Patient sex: F
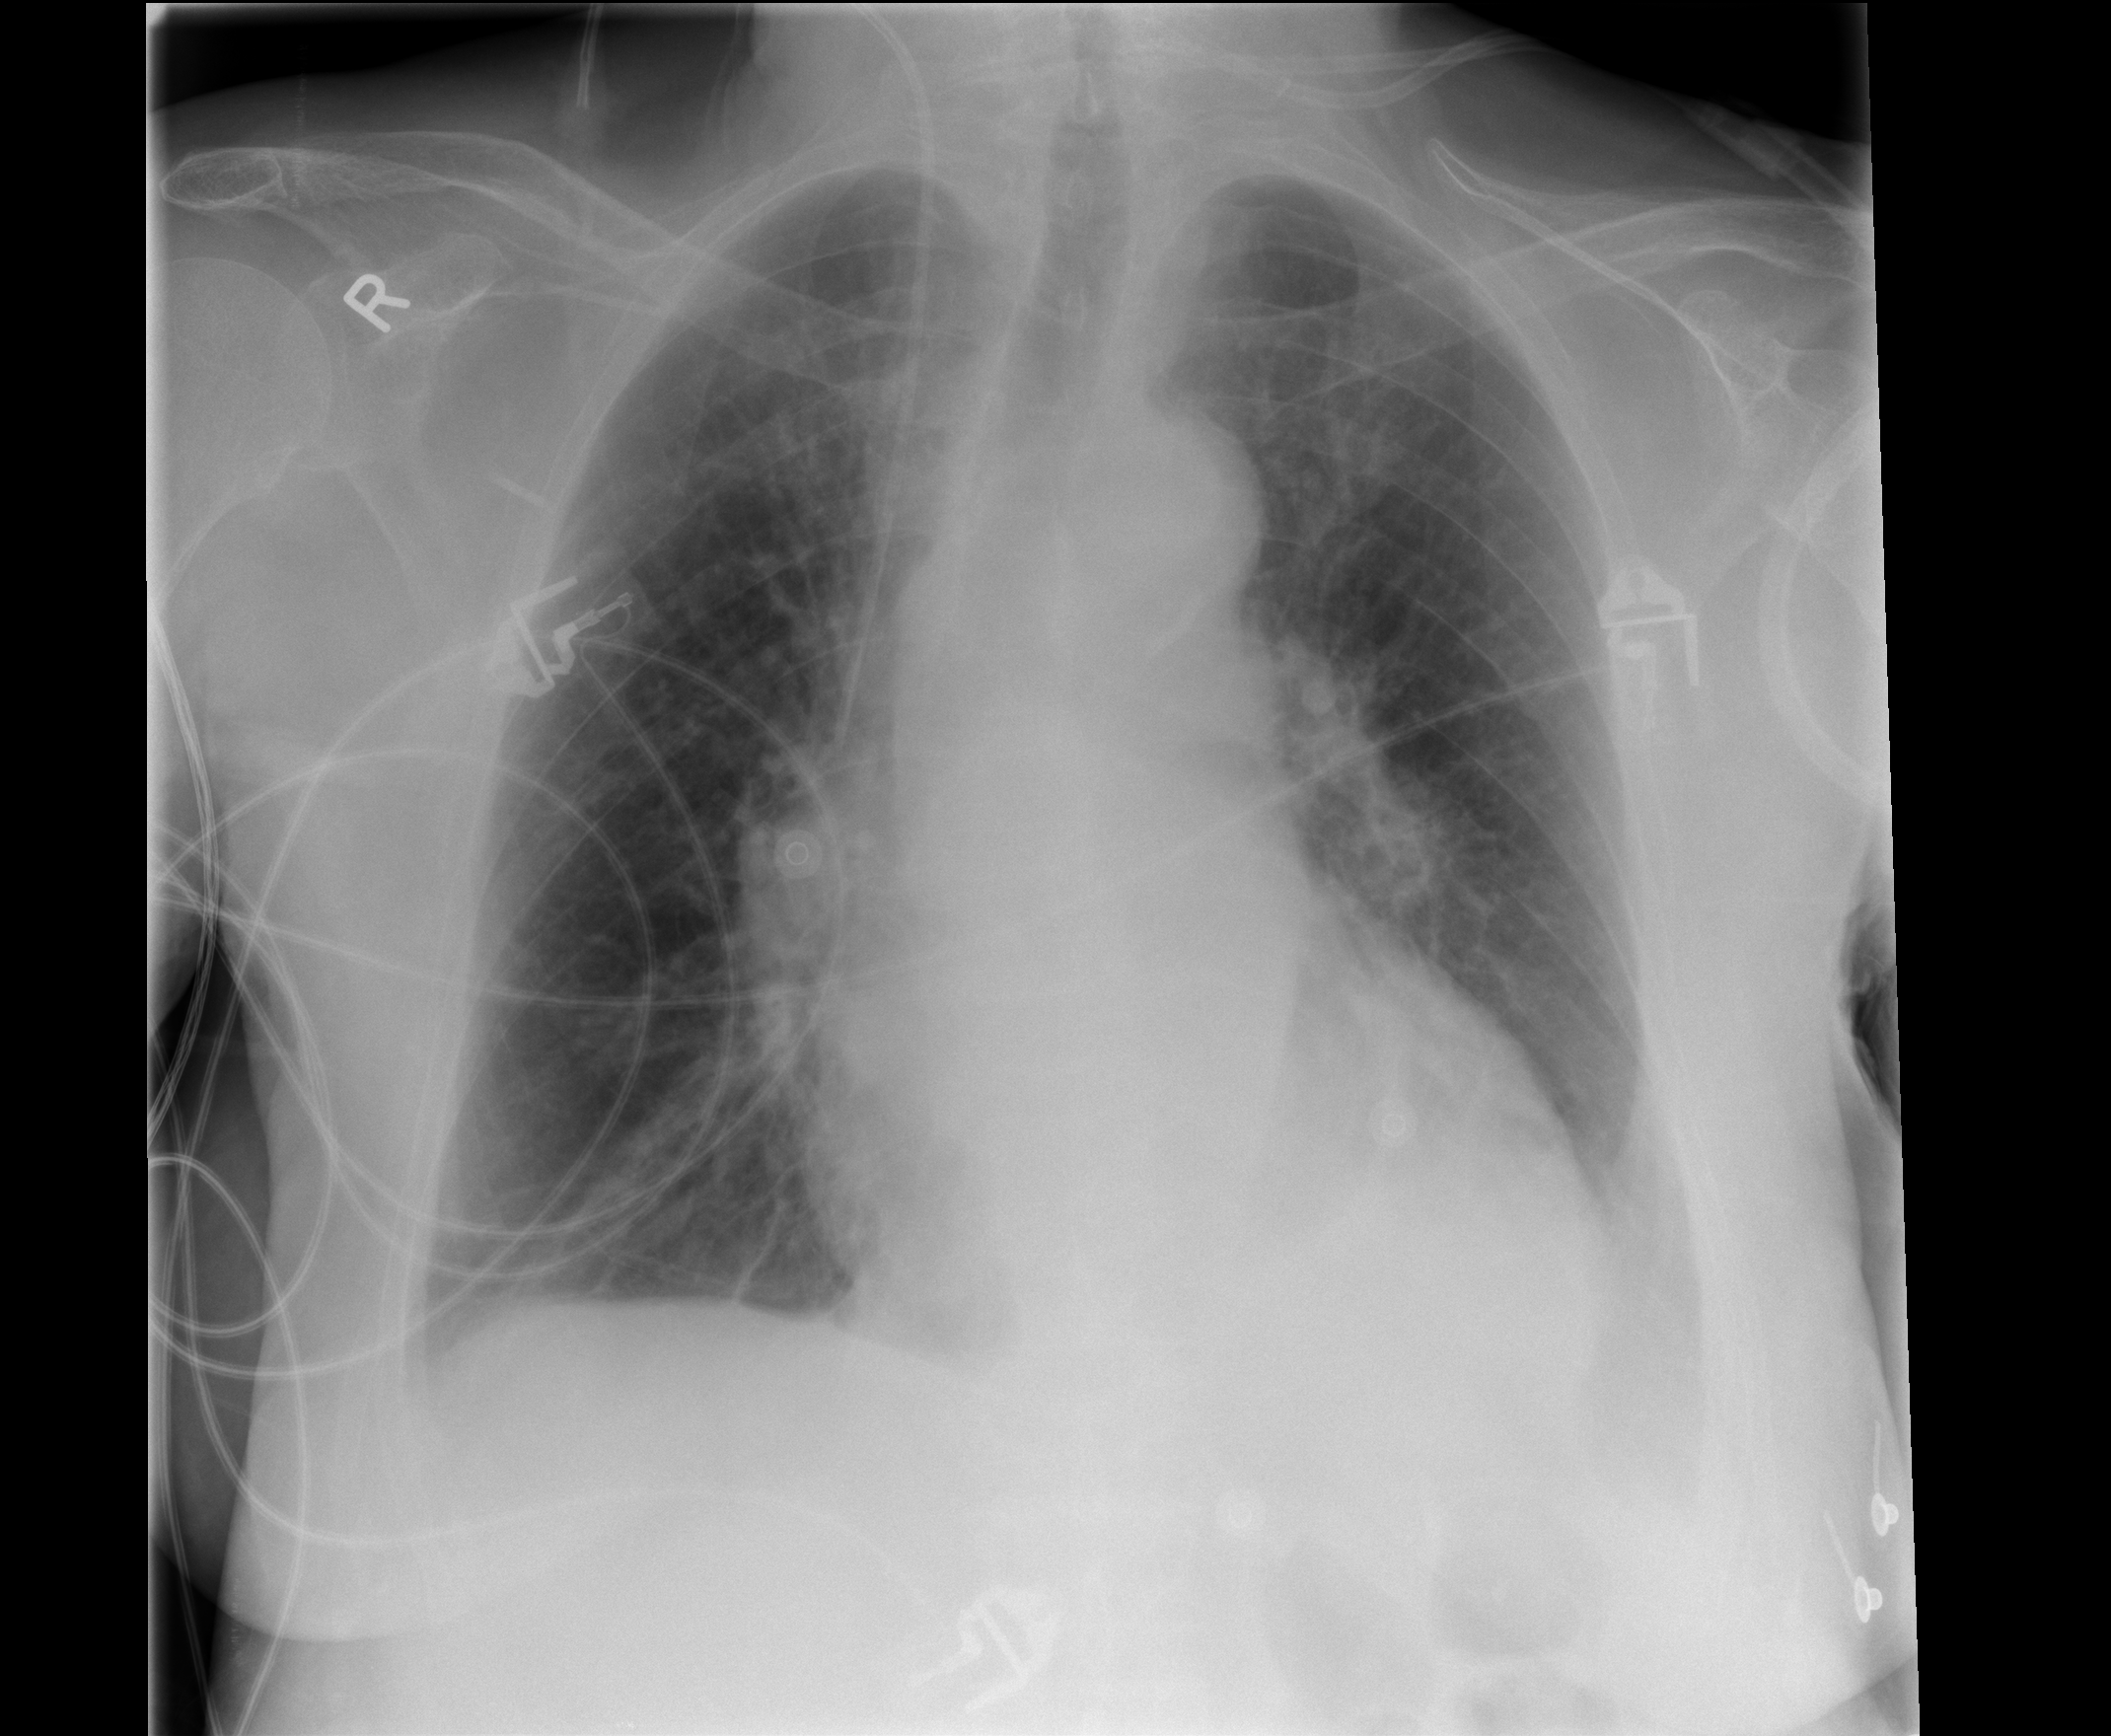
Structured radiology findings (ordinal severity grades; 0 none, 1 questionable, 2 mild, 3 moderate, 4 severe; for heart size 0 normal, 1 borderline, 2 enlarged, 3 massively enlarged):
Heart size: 2
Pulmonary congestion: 2
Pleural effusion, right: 1
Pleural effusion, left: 3
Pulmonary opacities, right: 1
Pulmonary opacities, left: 1
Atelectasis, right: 2
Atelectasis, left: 2